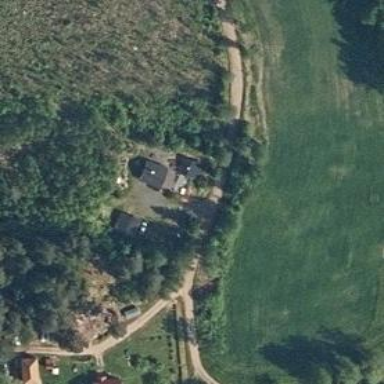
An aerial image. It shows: Driveway.